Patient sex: M
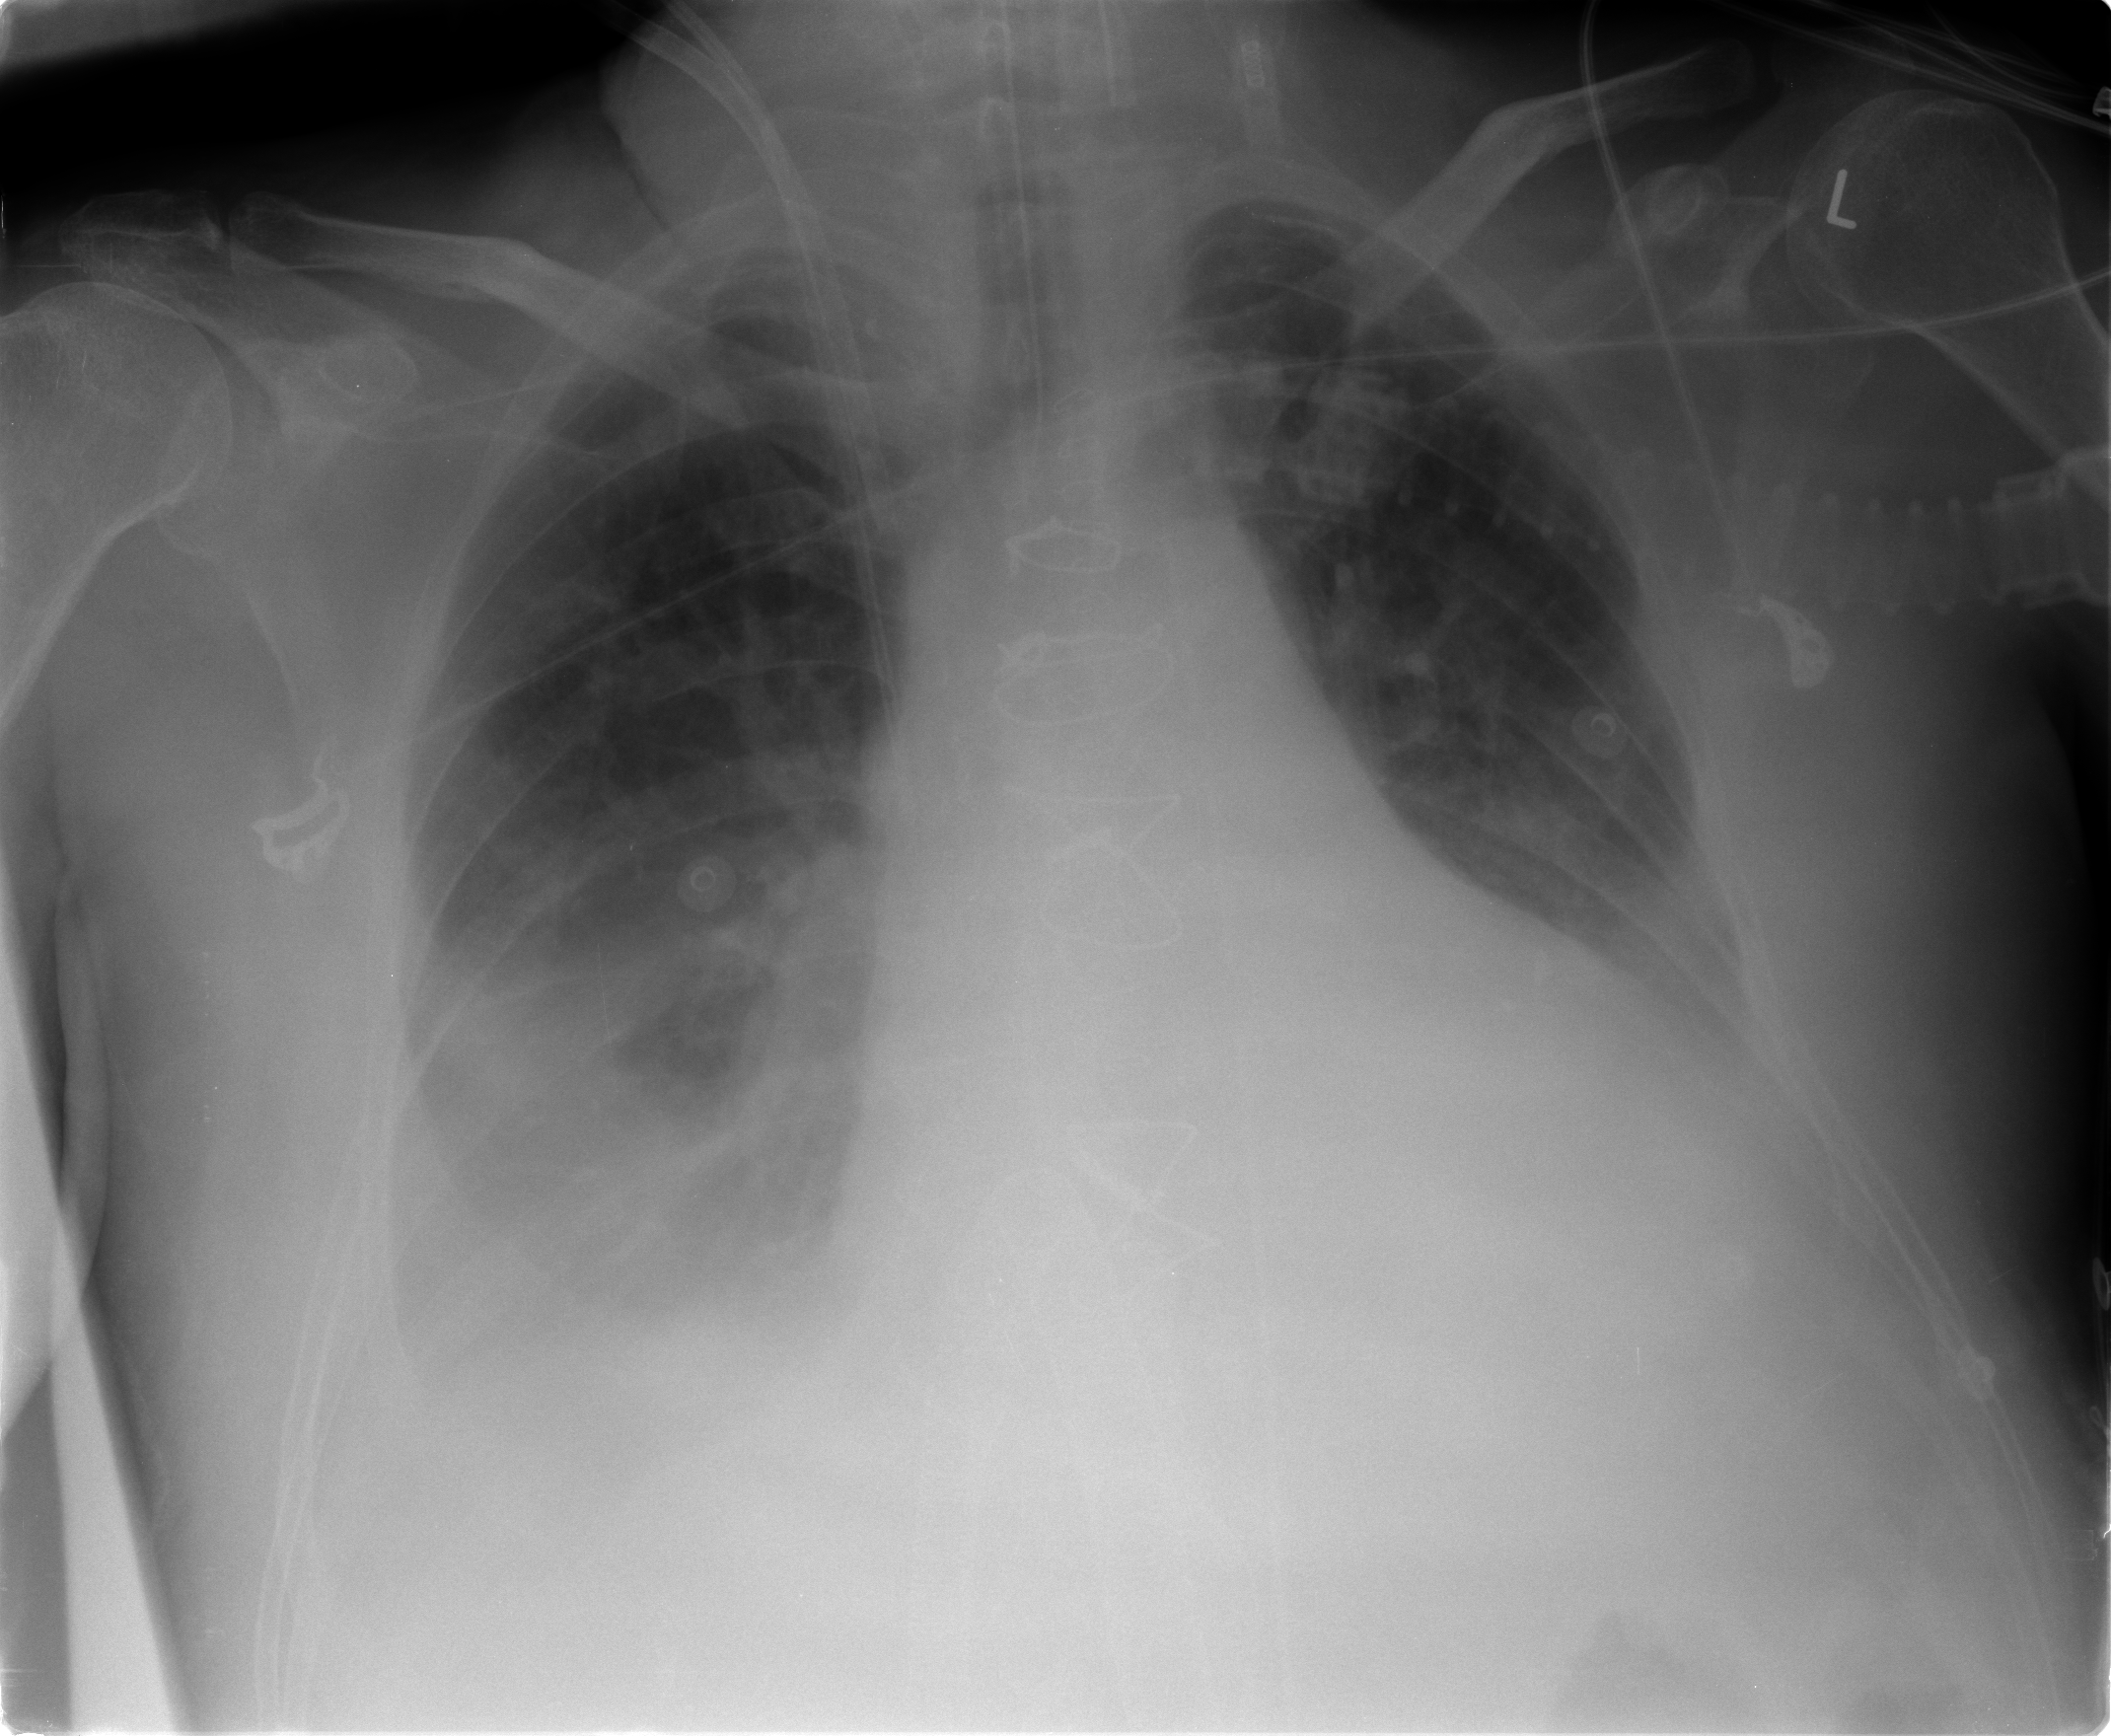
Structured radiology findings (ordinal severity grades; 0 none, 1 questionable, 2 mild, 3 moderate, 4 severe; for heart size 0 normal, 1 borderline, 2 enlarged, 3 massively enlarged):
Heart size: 2
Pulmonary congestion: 2
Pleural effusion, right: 3
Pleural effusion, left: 2
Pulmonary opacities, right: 3
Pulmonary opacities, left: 2
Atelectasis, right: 2
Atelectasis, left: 2